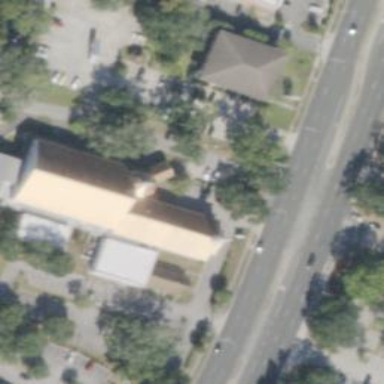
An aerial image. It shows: Building that serves as place of worship.